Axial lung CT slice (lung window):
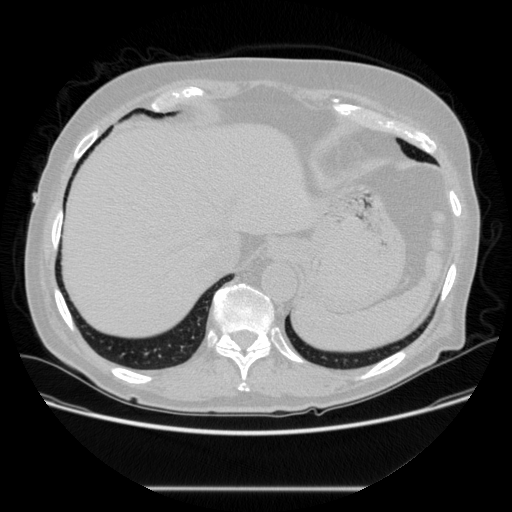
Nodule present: no